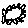
Label: sun